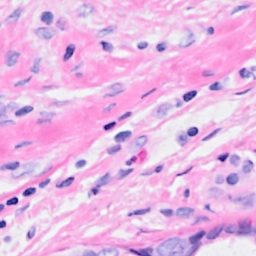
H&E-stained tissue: Breast